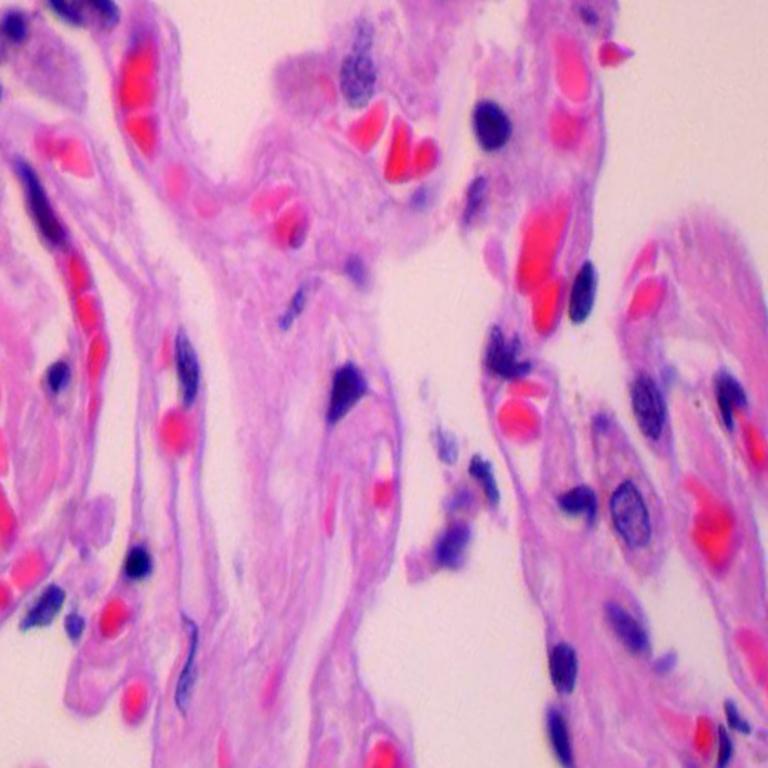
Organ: lung
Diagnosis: benign